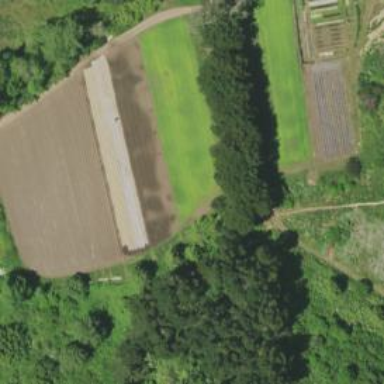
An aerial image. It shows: Row of trees in natural setting.